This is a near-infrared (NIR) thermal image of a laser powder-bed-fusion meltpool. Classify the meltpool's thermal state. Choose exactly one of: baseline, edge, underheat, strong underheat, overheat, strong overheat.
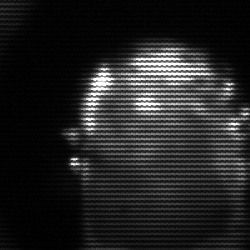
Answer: baseline